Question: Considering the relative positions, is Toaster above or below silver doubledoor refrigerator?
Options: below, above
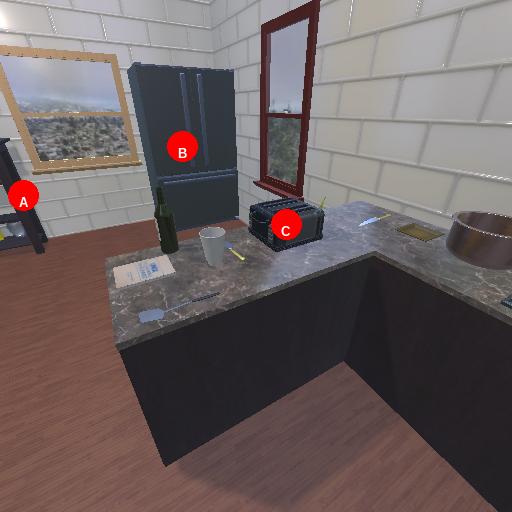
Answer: below